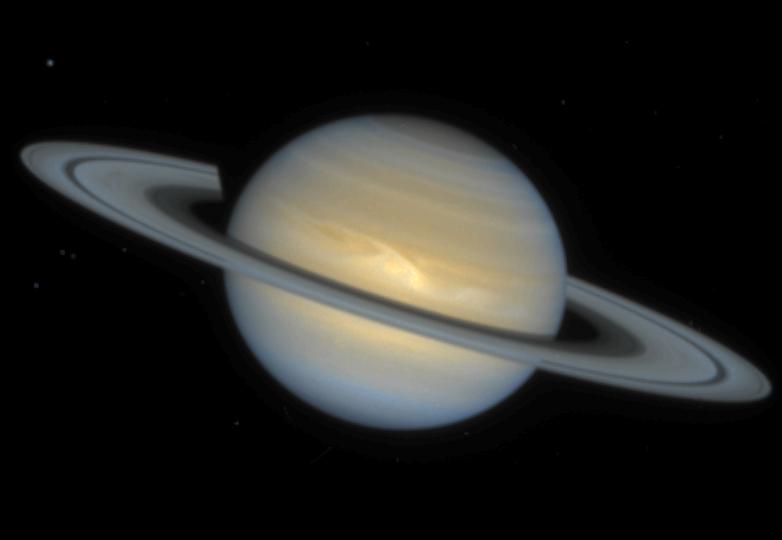
Hubble Observes a New Saturn Storm Saturn, Hubble Space Telescope